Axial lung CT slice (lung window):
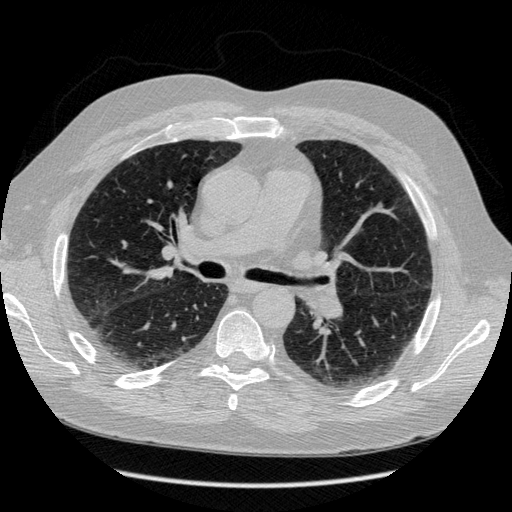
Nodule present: no